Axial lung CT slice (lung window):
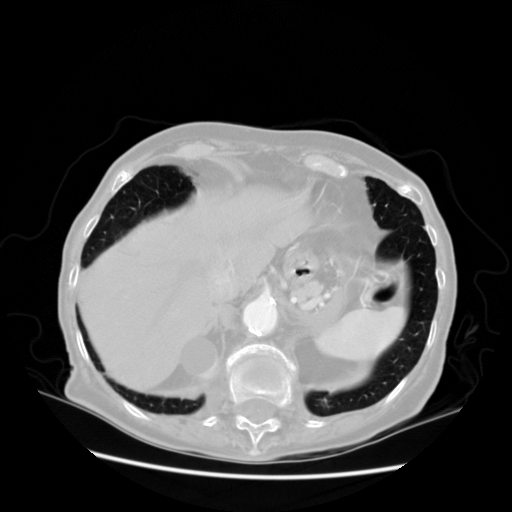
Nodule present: no